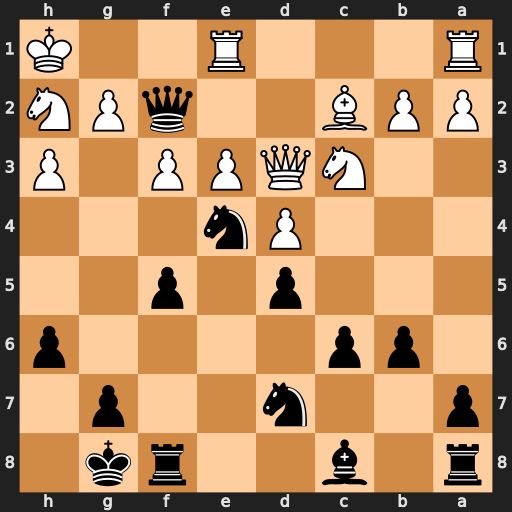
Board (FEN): r1b2rk1/p2n2p1/1pp4p/3p1p2/3Pn3/2NQPP1P/PPB2qPN/R3R2K
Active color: b
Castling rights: -
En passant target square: -
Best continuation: Ng3#